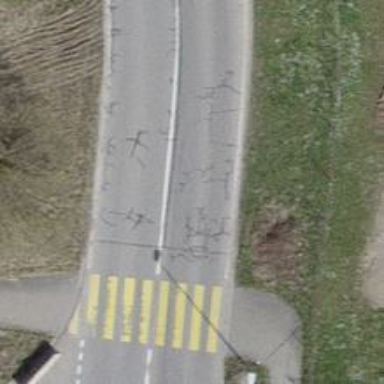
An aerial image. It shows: Marked crossing on footway with clear markings.